Question: I am a beginner to iOS development, and I have been facing this problem for quite some time now..
Whenever I download an external Library/Class/Module for an iOS project from Github, etc. I get the following error in Xcode:
For example, I am trying to use the "DDBadgeViewCell" Class from github here:

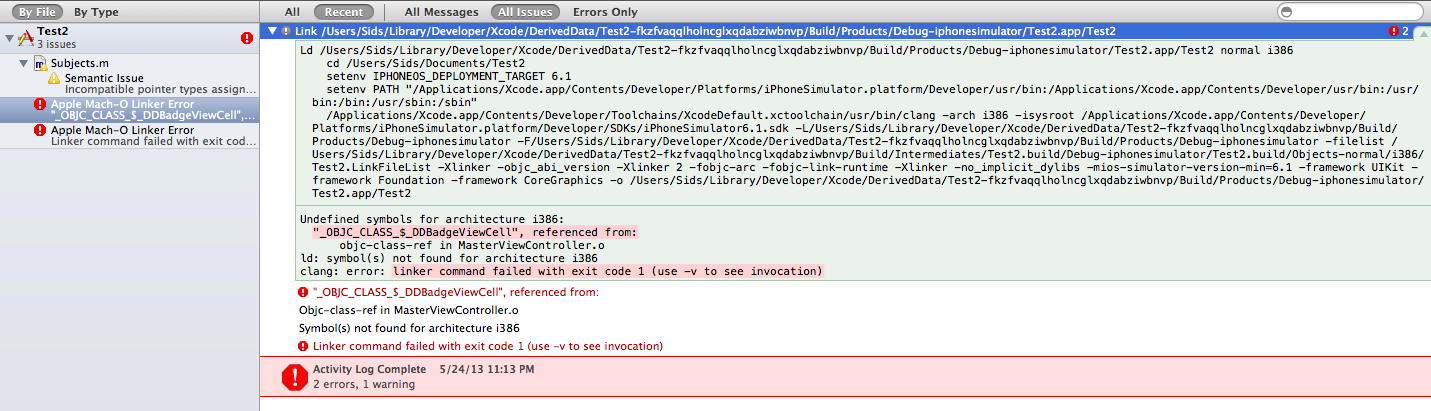
Answer: This is a linker error. This means that you are not including the 'DDBadgeViewCell' as part of your project. Make sure the 'DDBadgeViewCell.m' file is part of your project and it is selected for target membership.
Select the 'DDBadgeViewCell.m' file on the left side of Xcode. Using the View menu, go to Utilities and select Show File Inspector. In the right pane of Xcode, lookup for Target Membership. Make sure the checkbox is checked next to your target.
Try another build.